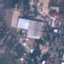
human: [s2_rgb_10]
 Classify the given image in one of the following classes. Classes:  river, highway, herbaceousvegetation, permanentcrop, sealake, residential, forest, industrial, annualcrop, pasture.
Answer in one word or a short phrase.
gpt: Industrial